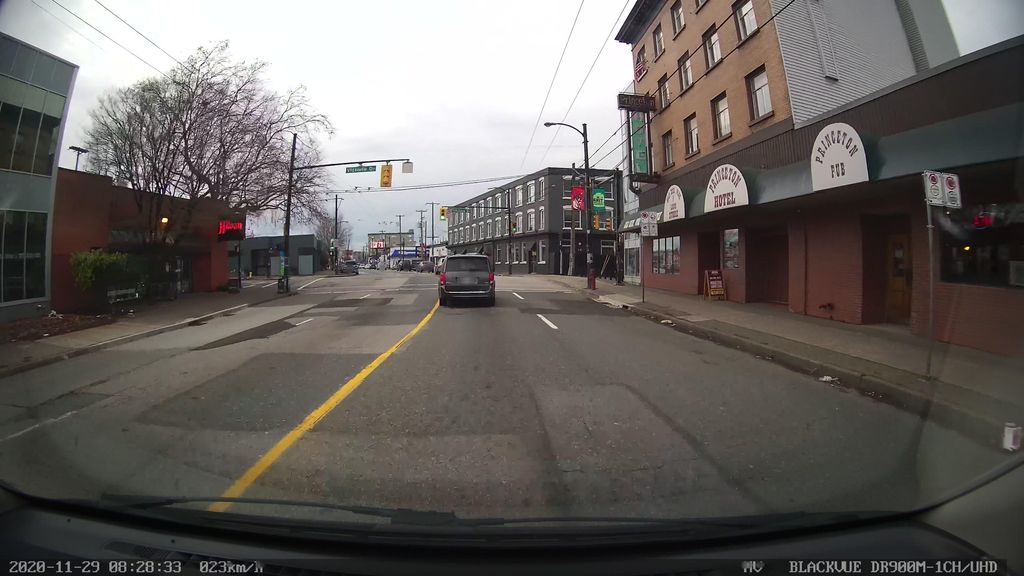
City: vancouver